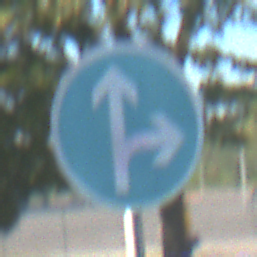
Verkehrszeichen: VorgeschriebeneFahrtrichtungGeradeausOderRechts
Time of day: MorningAfternoon
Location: Outdoor (Urban)
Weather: Clear
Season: NotSpecified
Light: Natural